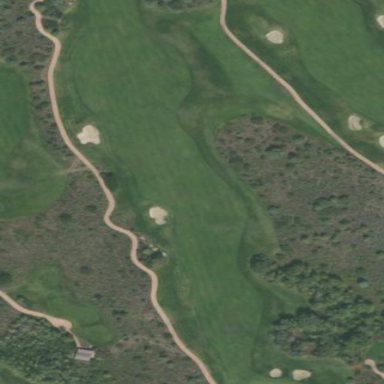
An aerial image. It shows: Rough area on grassy golf course.